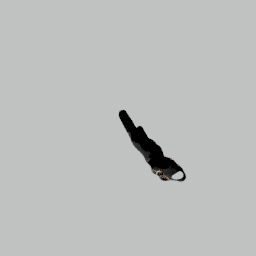
Label: people